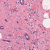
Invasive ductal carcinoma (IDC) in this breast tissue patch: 1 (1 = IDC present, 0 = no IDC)